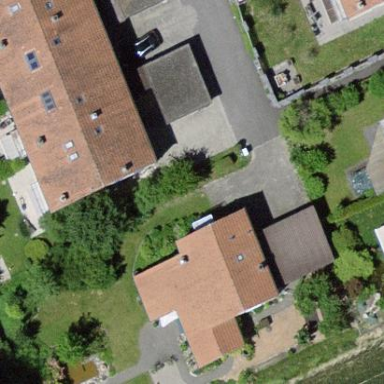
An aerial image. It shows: Terrace building with gabled roof covered in roof tiles.